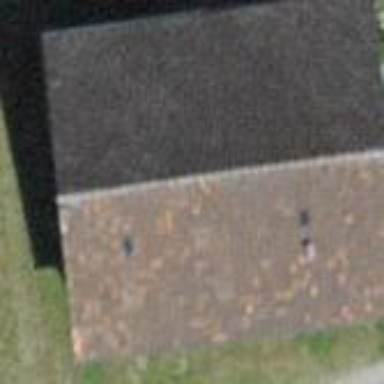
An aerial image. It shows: Shed building.